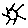
Label: sun